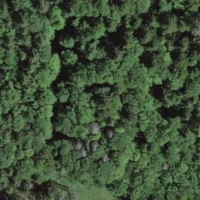
EUNIS habitat code: 41
Species observed at this site:
Cardamine pratensis